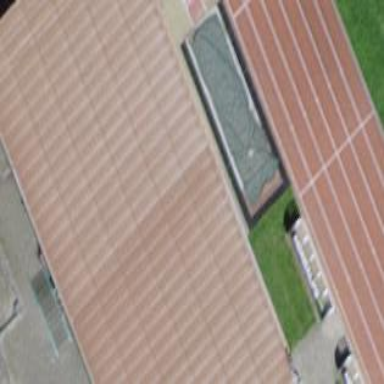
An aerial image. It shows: Grandstand building.